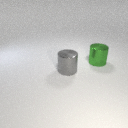
large gray metal cylinder in front of large green metal cylinder